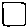
Label: square